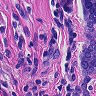
Metastatic tissue present: yes